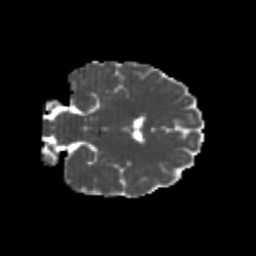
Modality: MD
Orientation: coronal
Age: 24
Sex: female
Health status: healthy
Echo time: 0.074 s